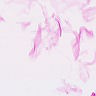
Metastatic tissue present: no